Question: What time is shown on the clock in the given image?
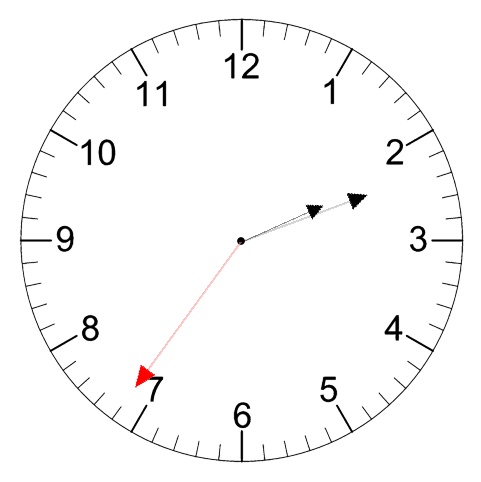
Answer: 02:11:36